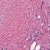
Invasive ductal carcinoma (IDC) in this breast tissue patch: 0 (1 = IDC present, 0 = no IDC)